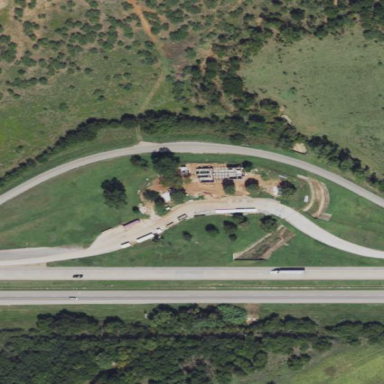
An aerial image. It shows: Rest area along the road with picnic tables.